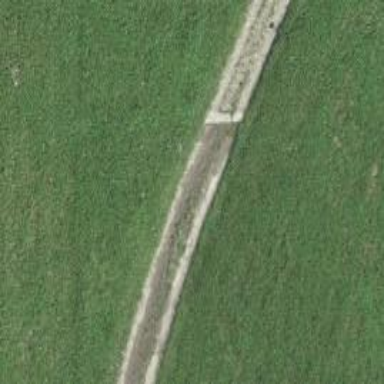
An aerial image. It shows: Track with grade 3 tracktype.